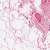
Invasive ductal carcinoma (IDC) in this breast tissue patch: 0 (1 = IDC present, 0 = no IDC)